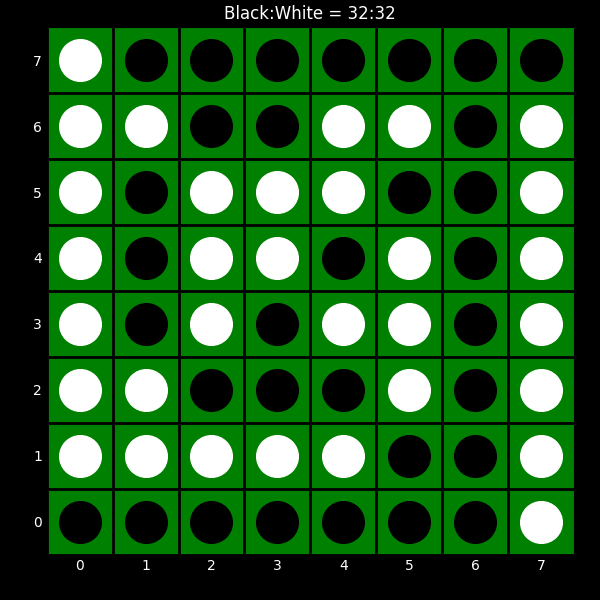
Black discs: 32
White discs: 32